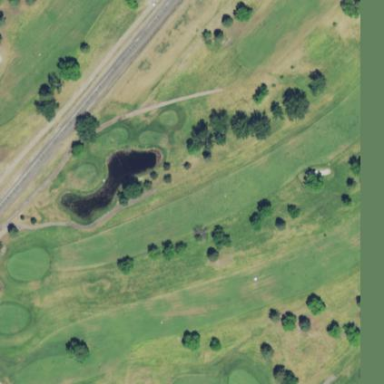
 specifically mown fairway on golf course."